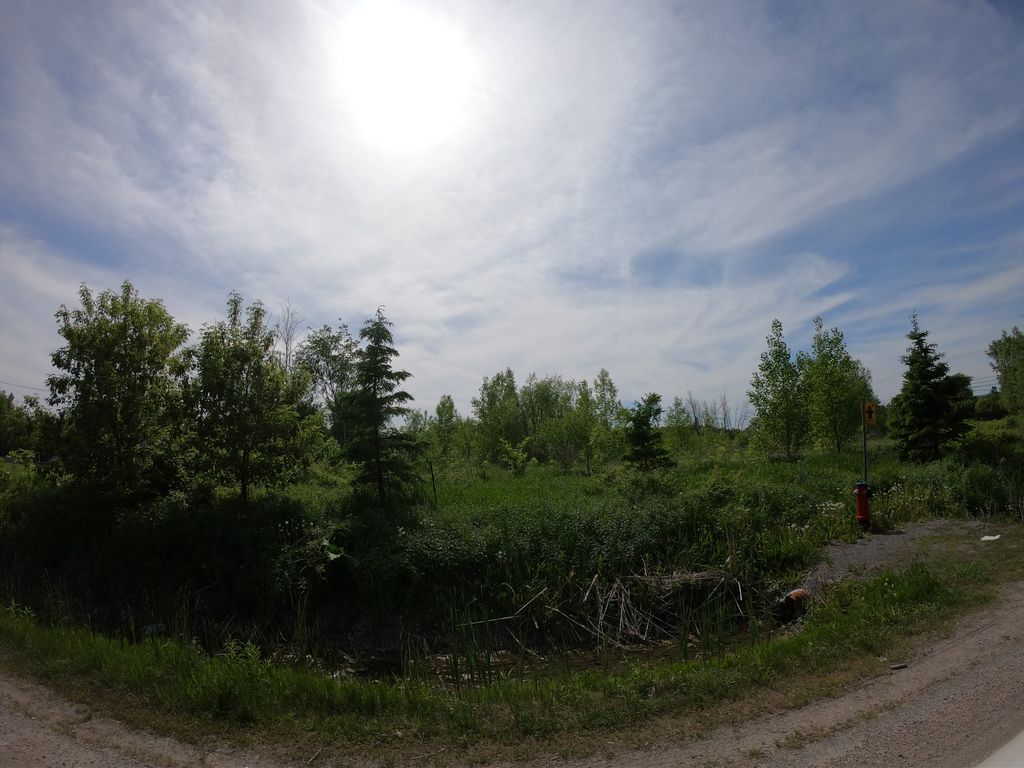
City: ottawa-gatineau